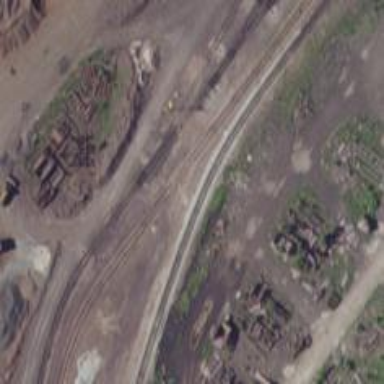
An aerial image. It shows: Rail spur service.